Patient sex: M
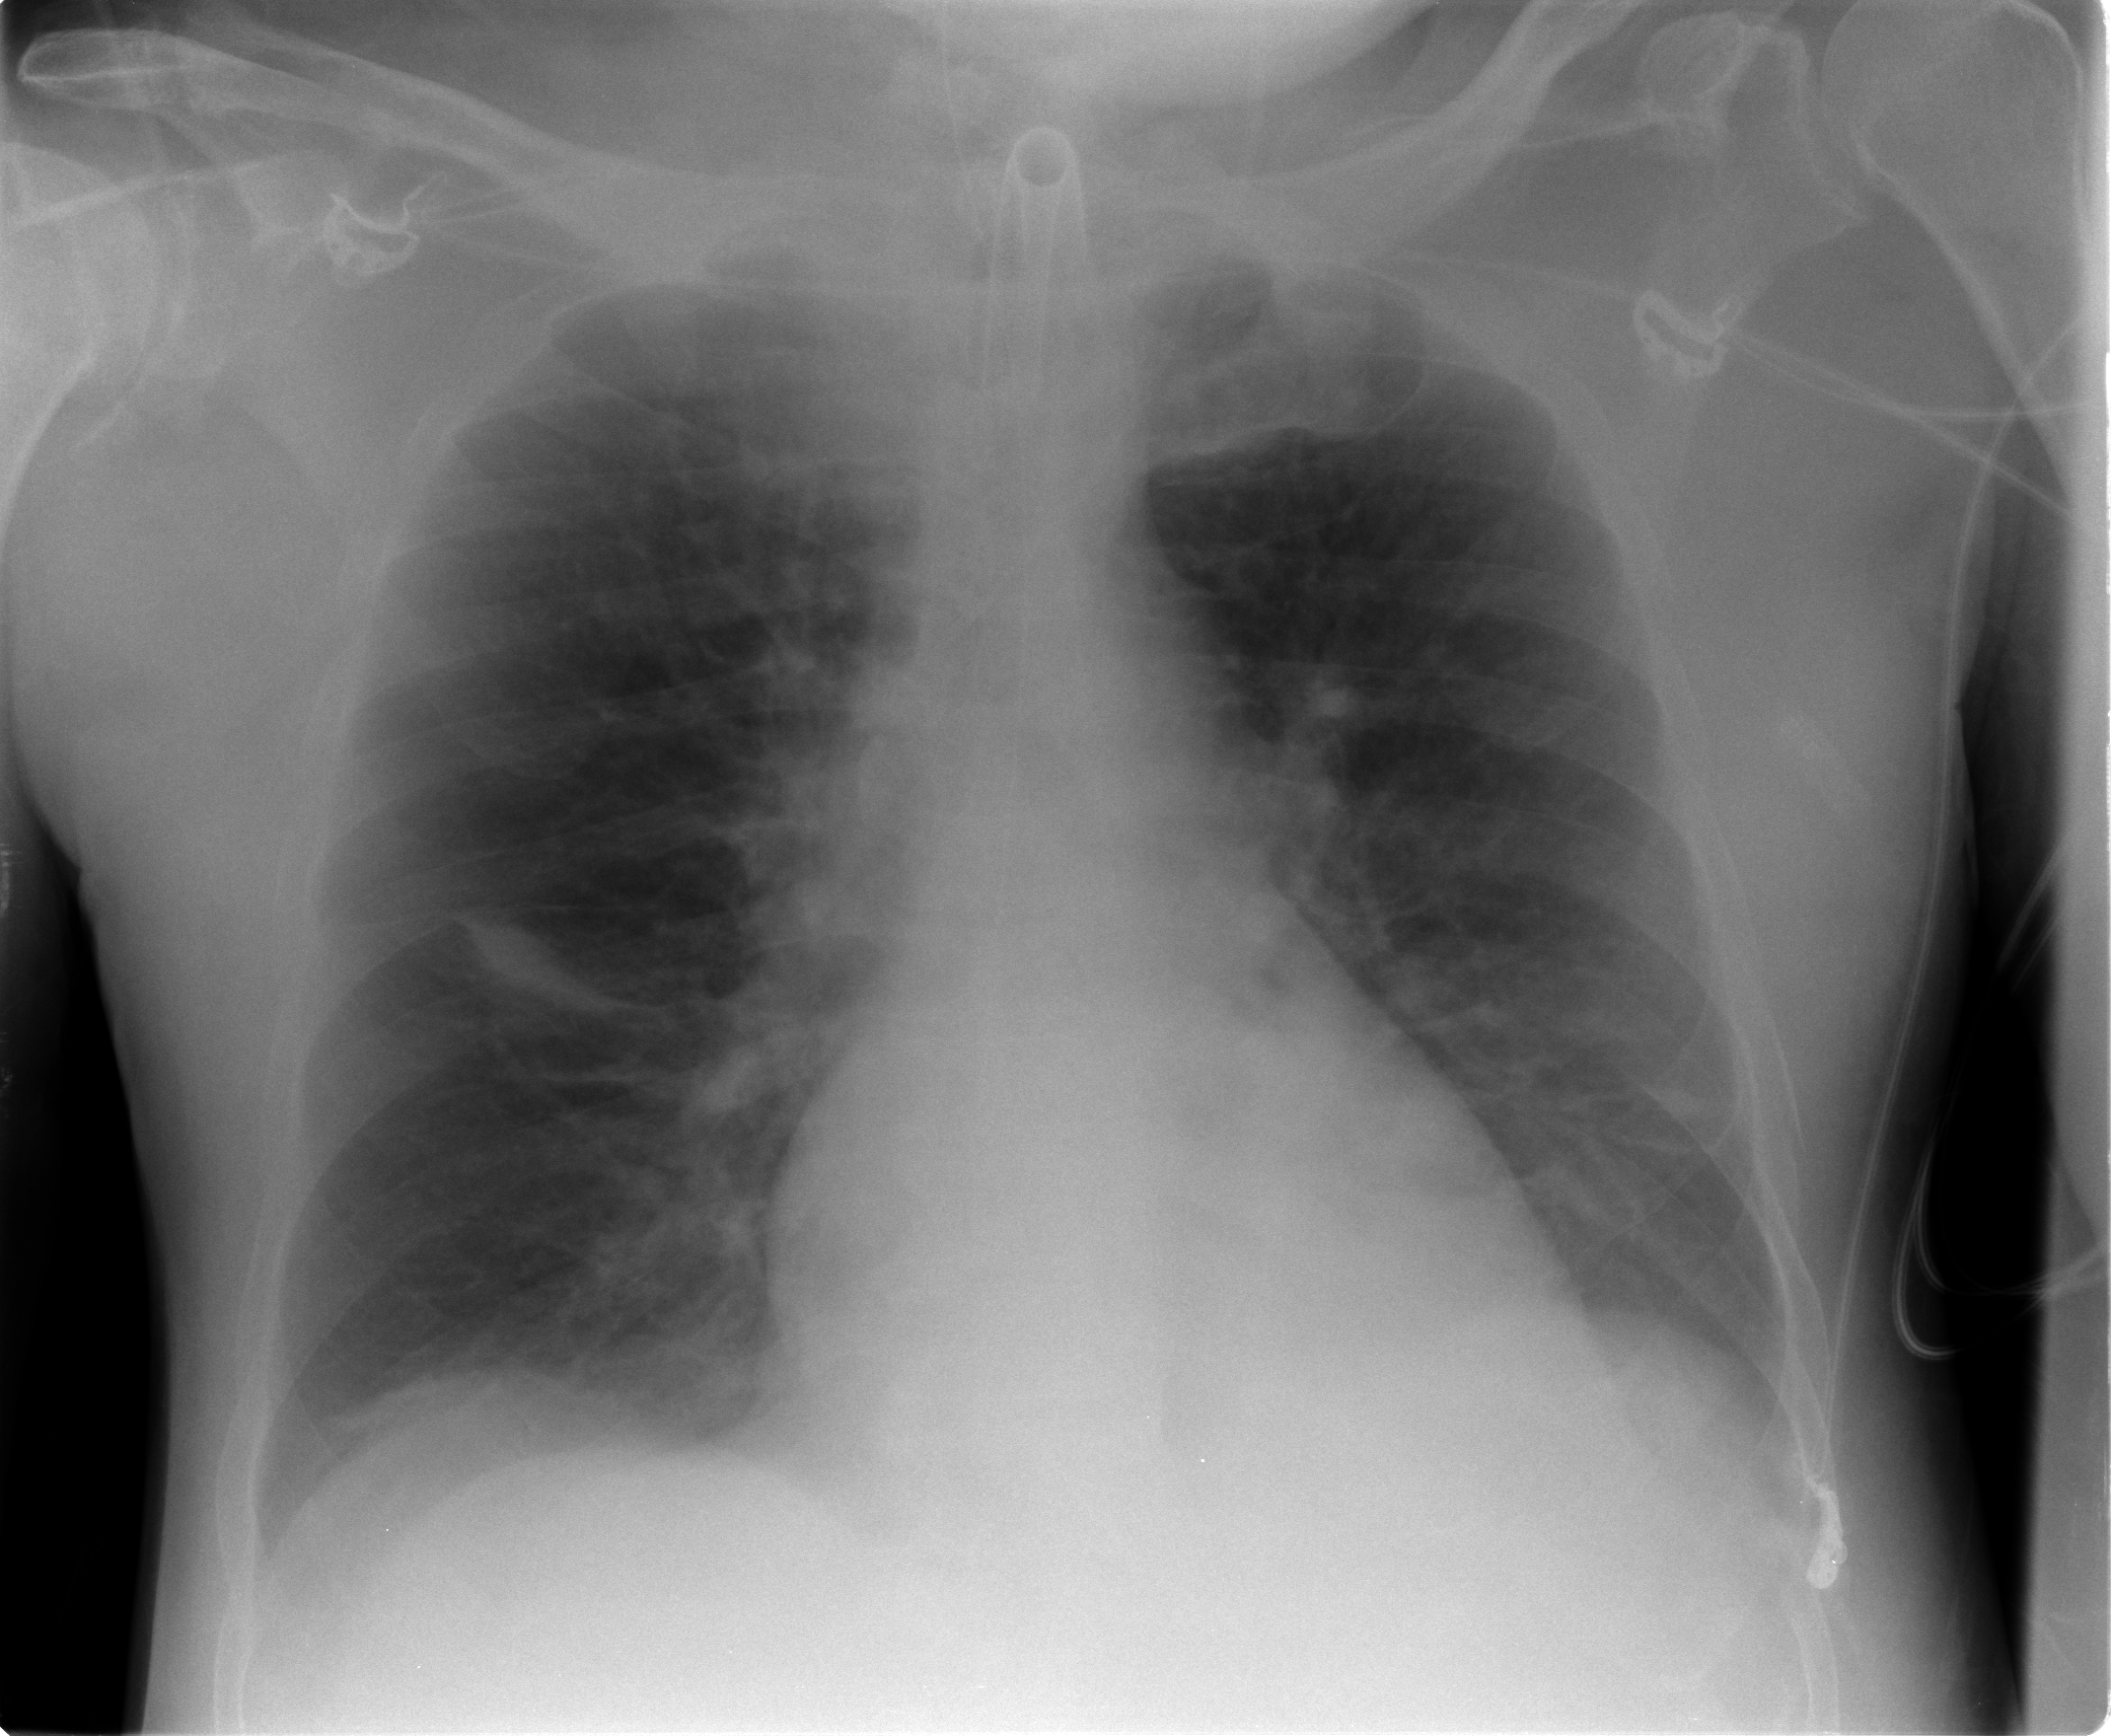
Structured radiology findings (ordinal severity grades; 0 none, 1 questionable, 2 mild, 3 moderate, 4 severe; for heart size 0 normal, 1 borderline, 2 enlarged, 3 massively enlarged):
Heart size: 0
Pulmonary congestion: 0
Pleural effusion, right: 0
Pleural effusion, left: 0
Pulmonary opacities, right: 1
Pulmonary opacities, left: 0
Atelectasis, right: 2
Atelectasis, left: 0